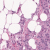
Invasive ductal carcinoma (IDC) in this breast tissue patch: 1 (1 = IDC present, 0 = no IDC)